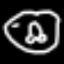
Label: donut